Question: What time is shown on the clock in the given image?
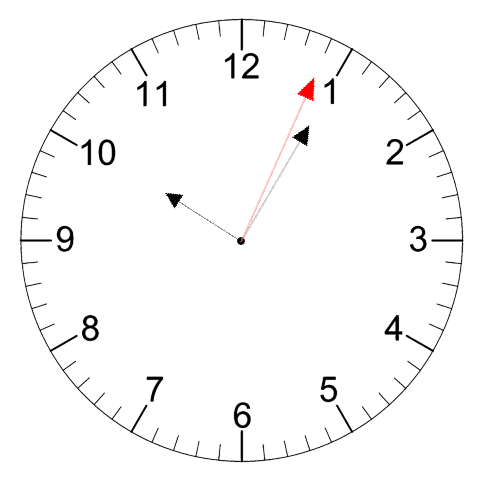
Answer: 10:05:04